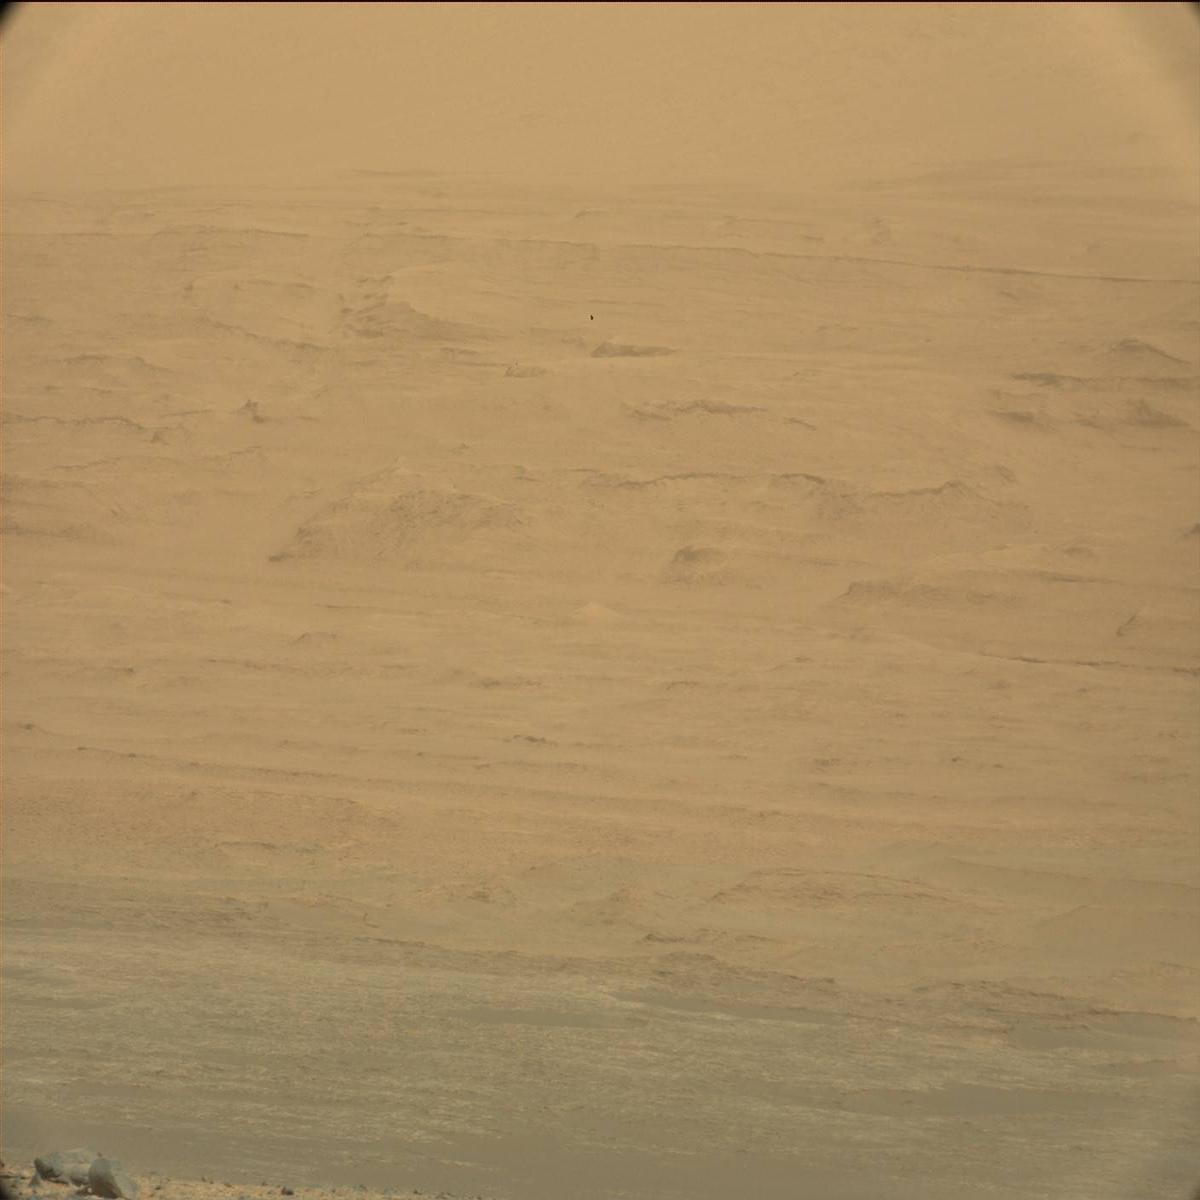
Terrain classes present: Ridge, Rock, Sand / Soil